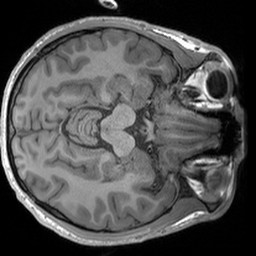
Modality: T1w
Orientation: axial
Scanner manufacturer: siemens
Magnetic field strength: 3 T
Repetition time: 1.54 s
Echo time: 0.00234 s